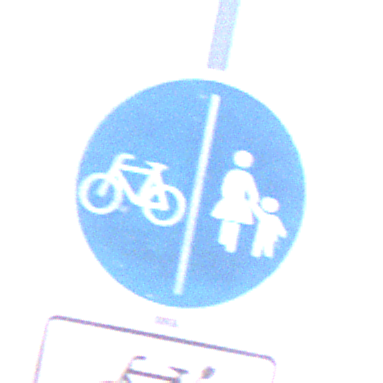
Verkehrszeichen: GetrennterRadUndGehwegRadwegLinks
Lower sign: EinspurigeFahrzeugeFrei4
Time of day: MorningAfternoon
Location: Outdoor (Nature)
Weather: Clear
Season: NotSpecified
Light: Natural